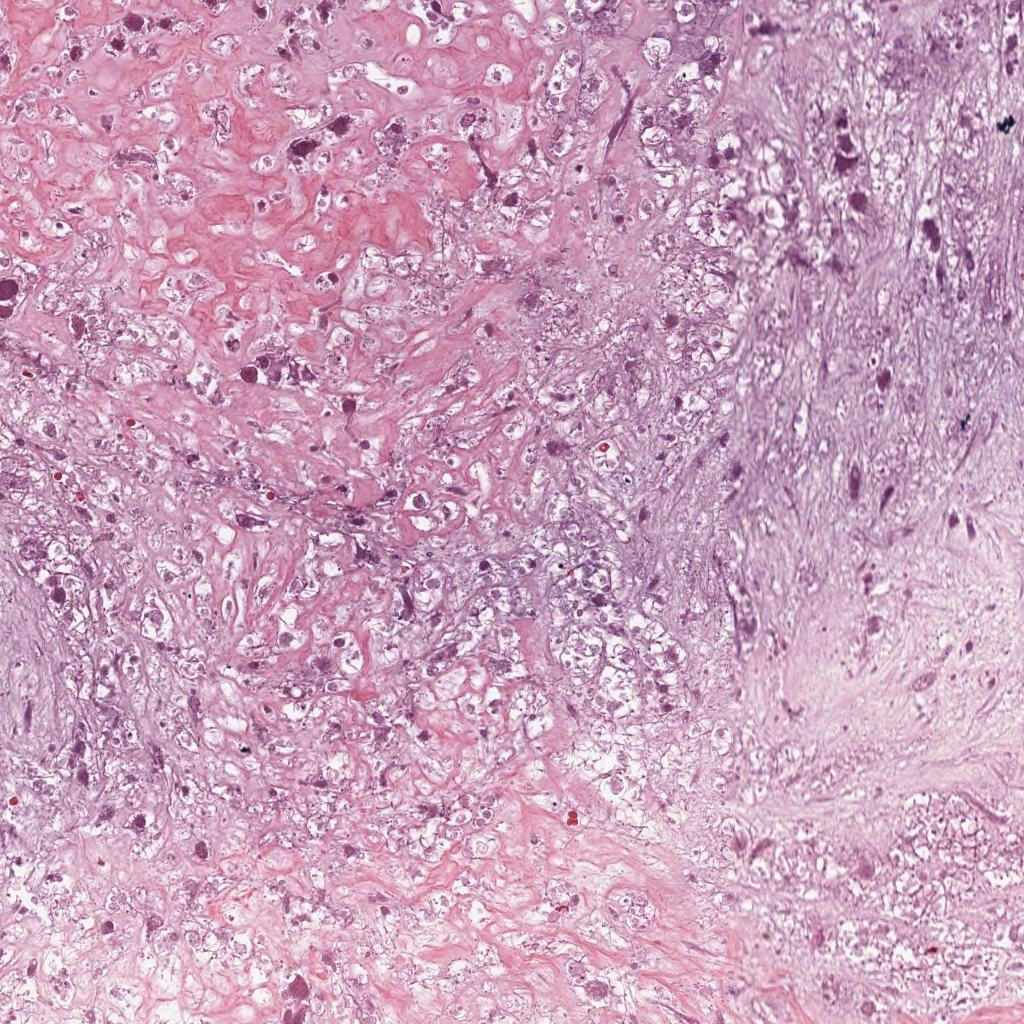
Label: Viable